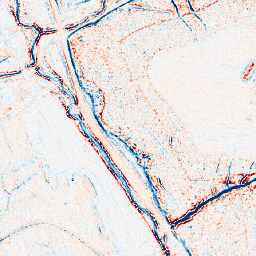
Category: edge_preserving
Decomposition family: anisotropic_diffusion
Decomposition parameters: iterations: 10
kappa: 10
gamma: 0.1
Upsampling method: area
Upsampling parameters: scale: 2
Upsampling scale: 2